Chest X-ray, PA view. Patient: 36 years old, sex F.
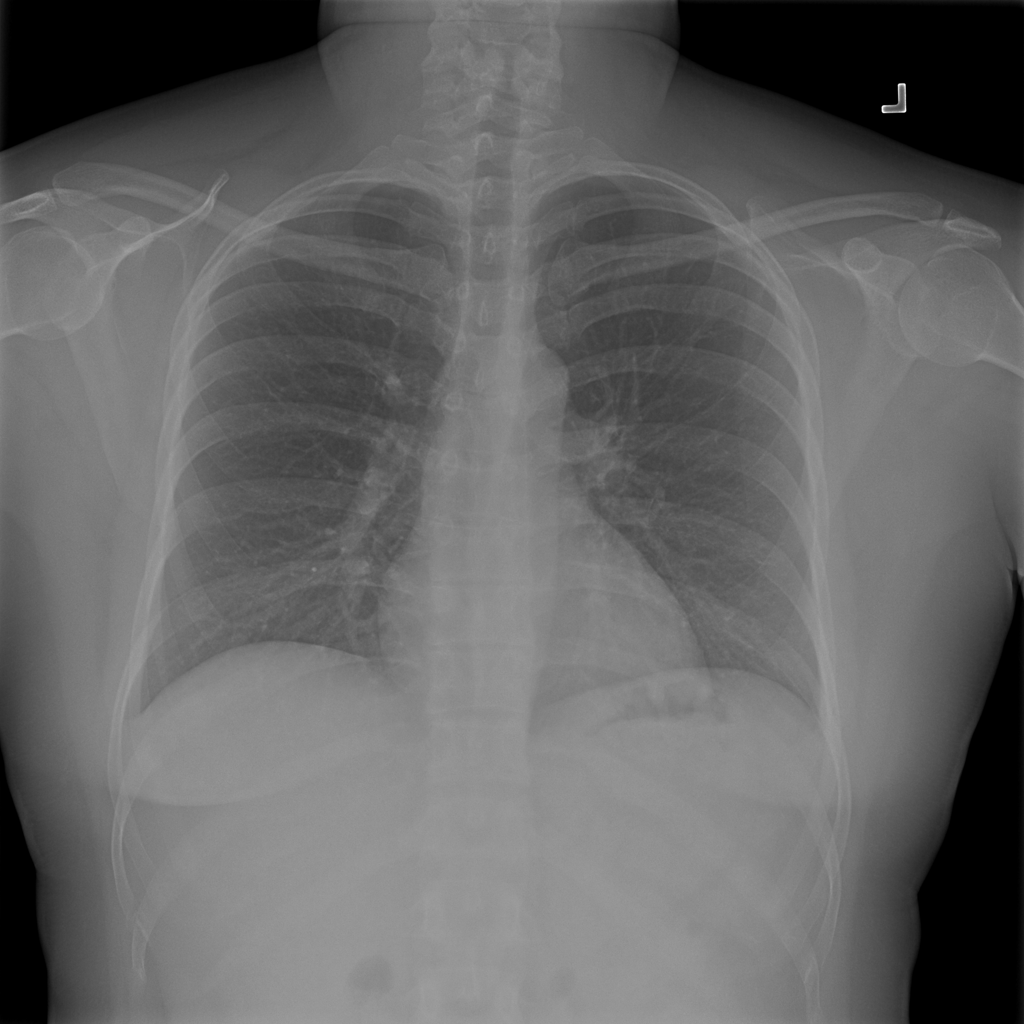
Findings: No Finding